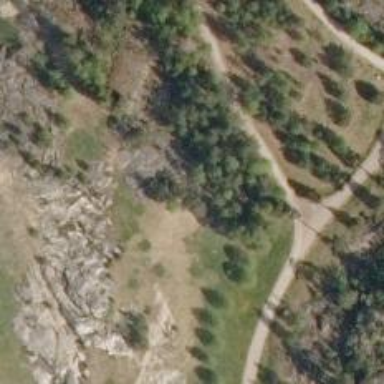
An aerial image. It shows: Disc golf hole.